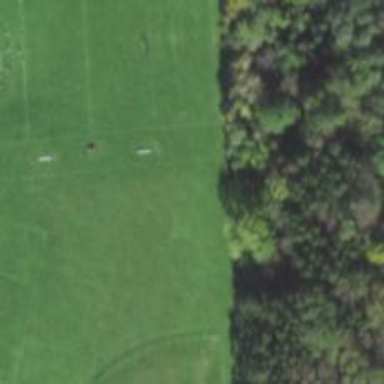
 used for leisure and sports activities."